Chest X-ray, PA view. Patient: 38 years old, sex M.
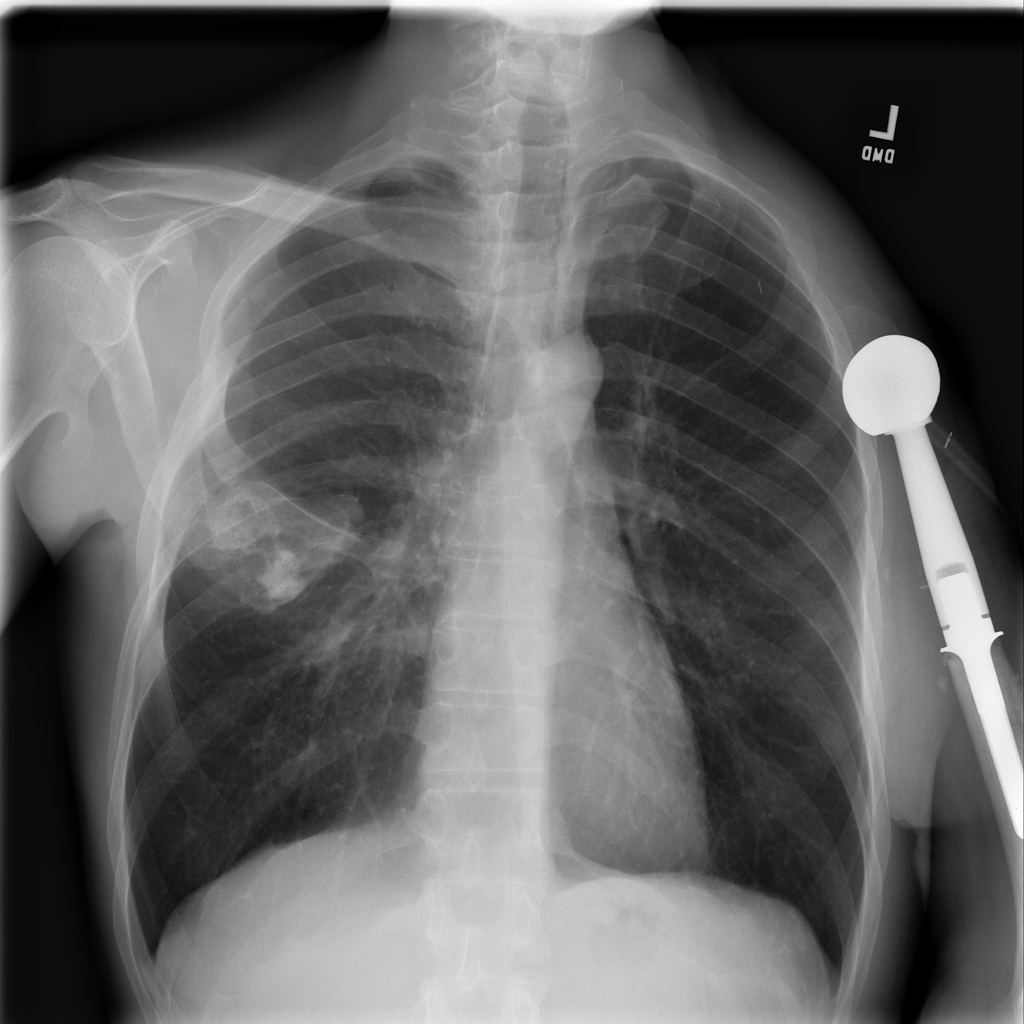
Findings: No Finding